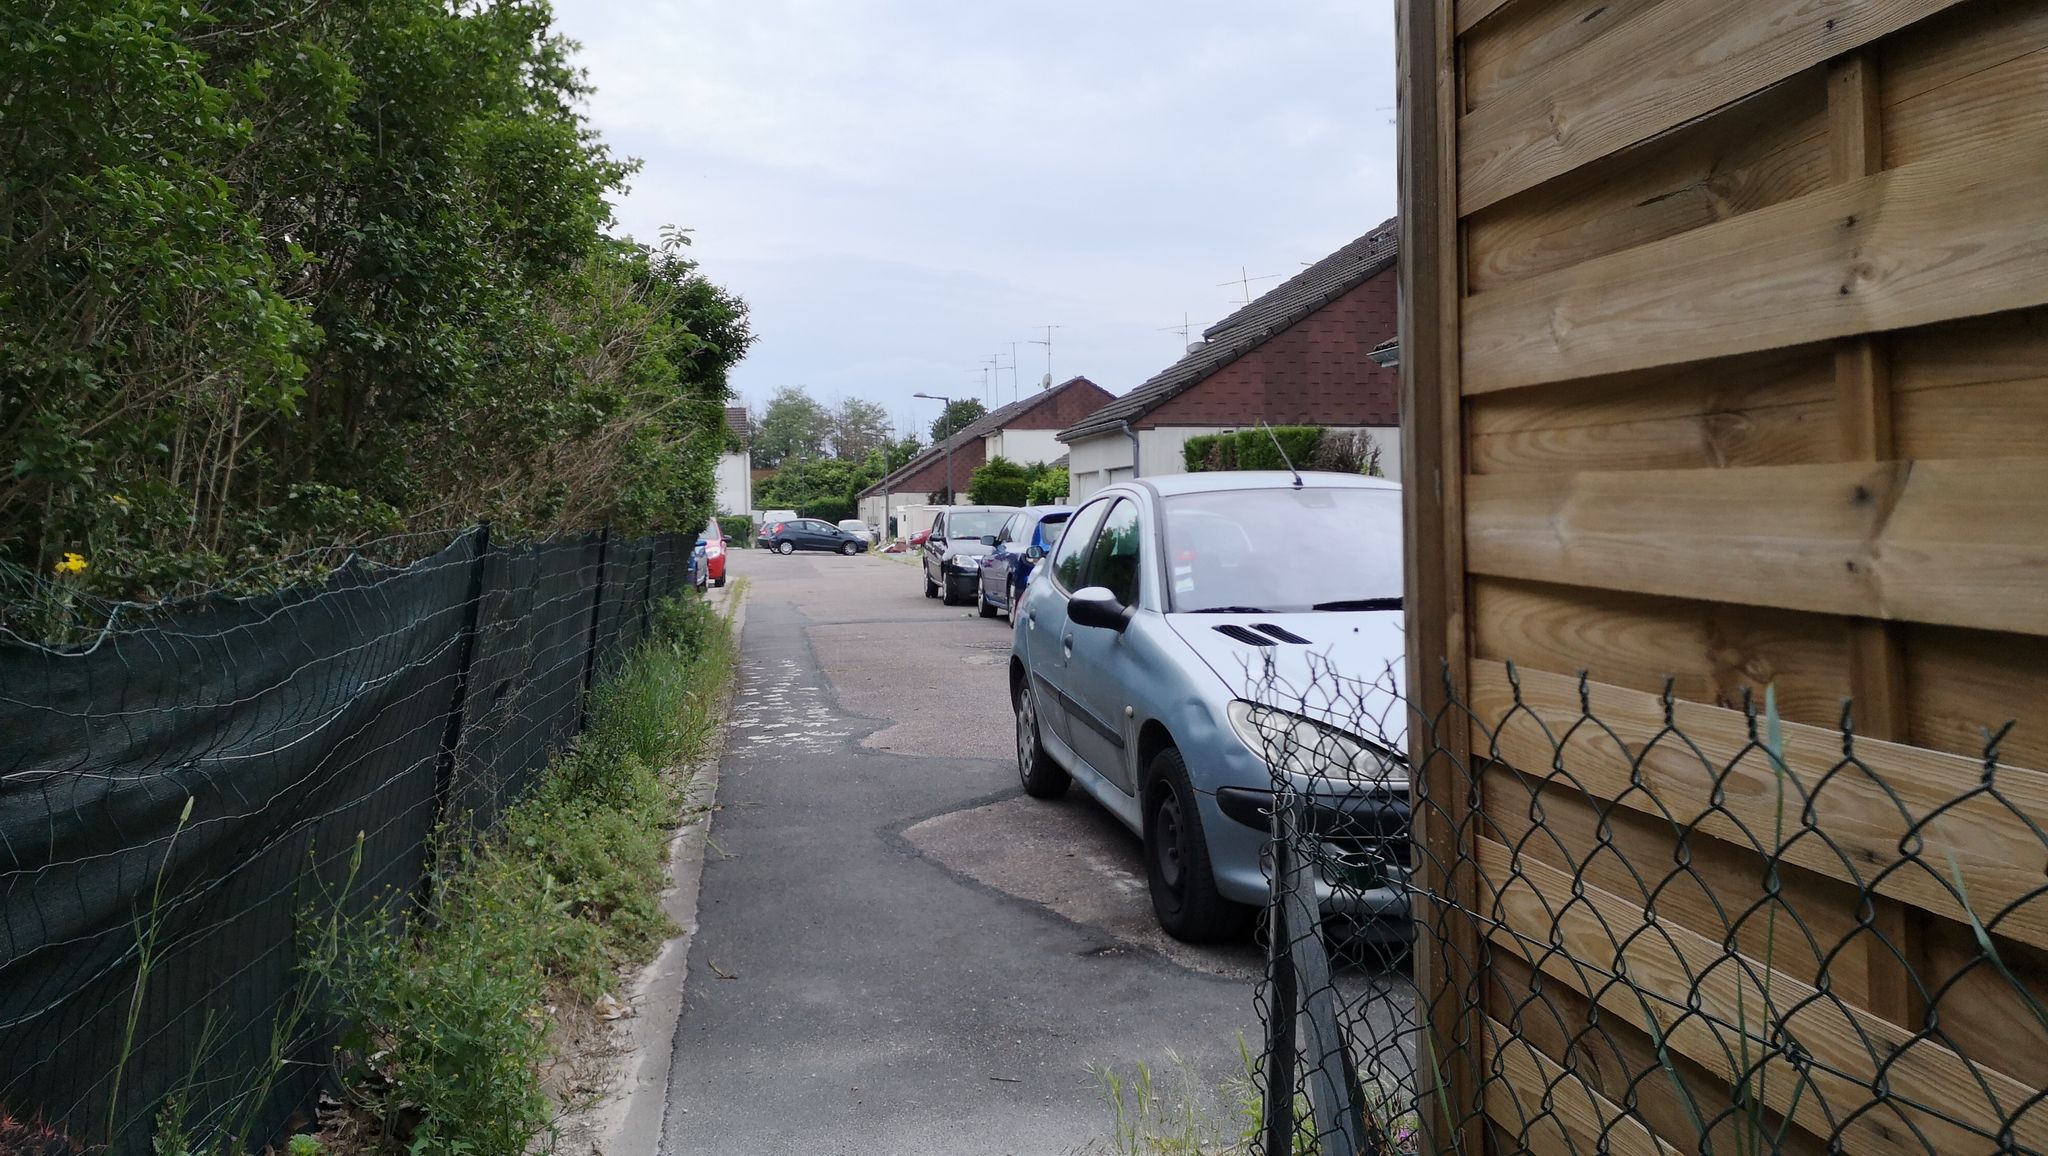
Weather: clear
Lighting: day
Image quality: good
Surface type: walking surface
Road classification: residential, footway, path
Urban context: urban centre
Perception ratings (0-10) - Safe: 0.87, Lively: 3.77, Beautiful: 6.84, Boring: 5.32, Depressing: 5.96, Wealthy: 2.45